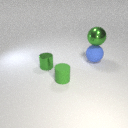
large blue rubber sphere behind small green rubber cylinder